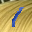
Label: 1